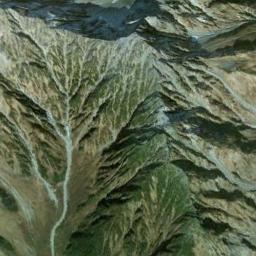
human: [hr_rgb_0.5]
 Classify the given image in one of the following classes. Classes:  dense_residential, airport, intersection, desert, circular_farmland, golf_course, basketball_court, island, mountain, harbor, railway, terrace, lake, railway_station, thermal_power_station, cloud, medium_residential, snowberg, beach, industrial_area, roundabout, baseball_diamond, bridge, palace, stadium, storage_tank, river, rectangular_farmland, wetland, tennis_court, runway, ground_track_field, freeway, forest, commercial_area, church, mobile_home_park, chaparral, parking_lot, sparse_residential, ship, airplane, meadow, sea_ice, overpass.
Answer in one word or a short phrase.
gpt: mountain